Aerial crown-view tile of a tropical tree (Barro Colorado Island, Panama), acquired 20240813:
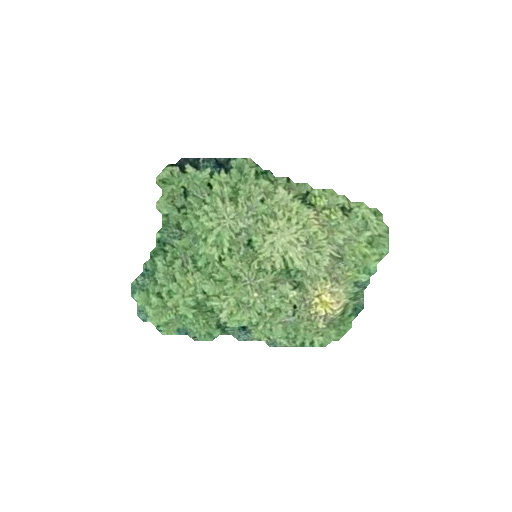
Species: Quararibea asterolepis
GBIF accepted scientific name: Quararibea asterolepis
Crown area: 54.893 m²